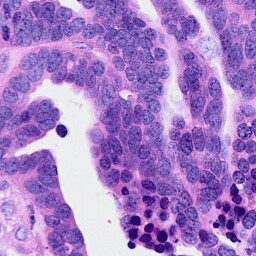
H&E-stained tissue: Ovarian